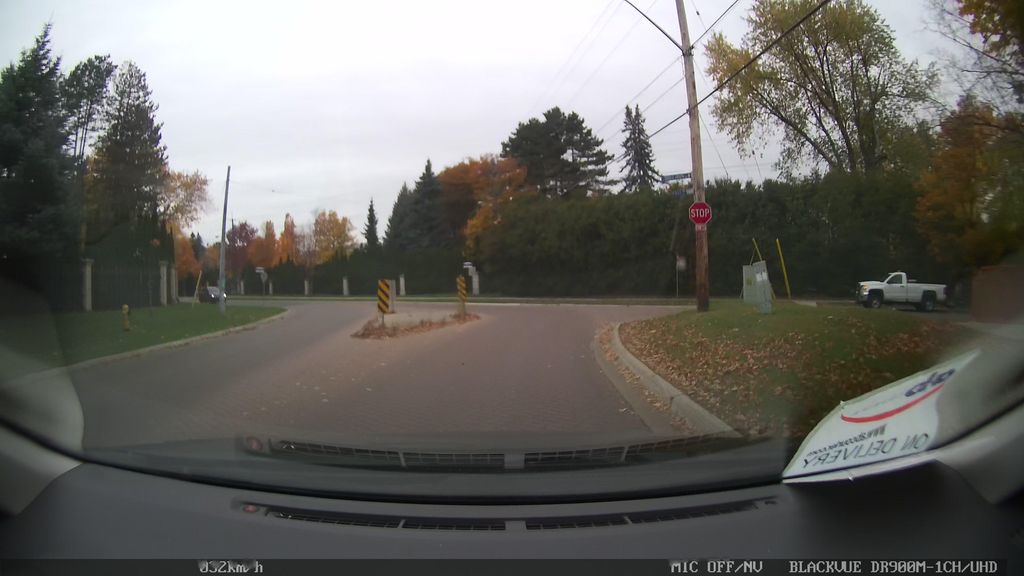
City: toronto